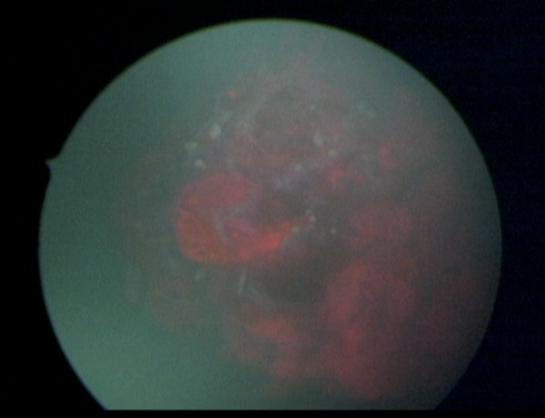
Modality: BLC
Class: Malignant
Subclass: HighGradePapillary
Lesion: L1
Stage: Ta
Morphology: Papillary
Bladder cancer association: Yes